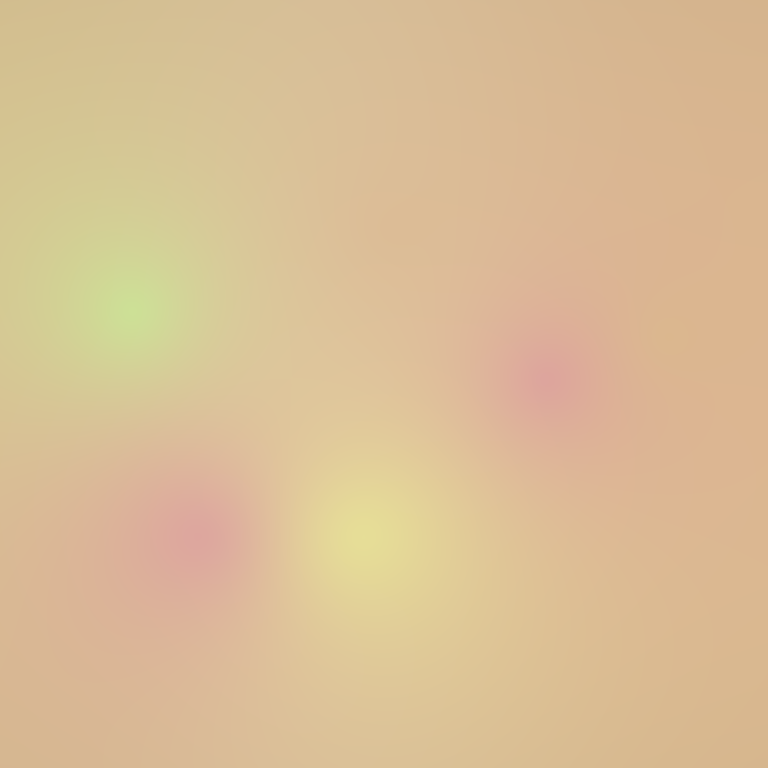
Abstract light effect, smooth blend from soft beige to gentle yellow, serene atmosphere, diffuse glow, no room, no furniture, no objects.